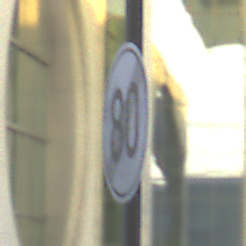
Verkehrszeichen: EndeGeschwindigkeit80
Umgebung: Outdoor, Urban
Tageszeit: SunriseSunset
Wetter: PartlyCloudy
Licht: Natural
Jahreszeit: NotSpecified
Kontrast: MediumContrast